Question: I need to cut the characters that show description with the same quantity of letter in all foreach.
Could anyone helps me?
'''
@foreach ($subastas as $subasta)
@if(($subasta->data_inici <= $data)&&($subasta->data_final>$data))
<a href="item/{{$subasta->id}}"><div class="col-sm-4">
<div class="product-image-wrapper">
<div class="single-products">
<div class="productinfo text-center">
<div class="nombre">{{$subasta->nombre}}</div>
@foreach ($subasta->images as $word => $meaning)
@if($word==0)
<img src="{{ asset($meaning->ruta) }}" style="width="242px" height="164px""/>
@endif
@endforeach
<h2><span class="clock" data-countdown="{{ $subasta->data_final}}"></span></h2>
<p>{{$subasta->descripcion}}</p>
<p>{{$subasta->cant_actual}}</p>
<a class="pujar btn btn-warning" id="{{$subasta->id}}">Pujar</a>
</div>
</div>
</div>
</div></a>
@endif
@endforeach
'''
I think and image is better than explain .

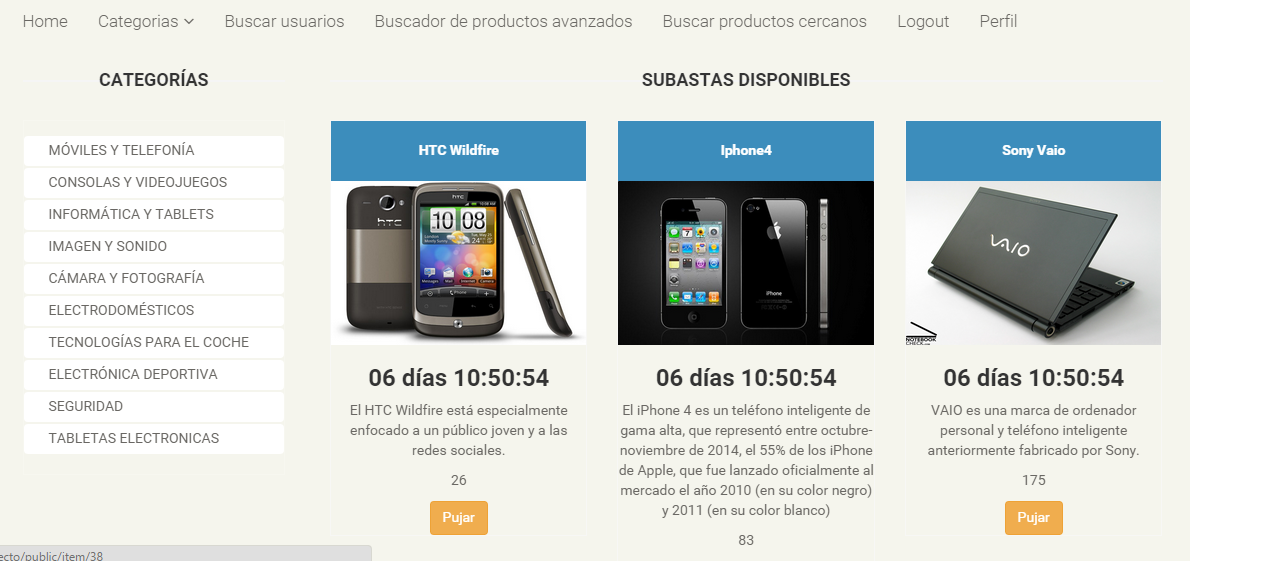
Answer: Do you mean you want to limit the number of characters in a string?
This can be done in laravel by a <URL>:
'''
$value = str_limit('The PHP framework for web artisans.', 7);
'''
So in your example:
'''
<p>{{ str_limit($subasta->descripcion, 20) }}</p>
'''